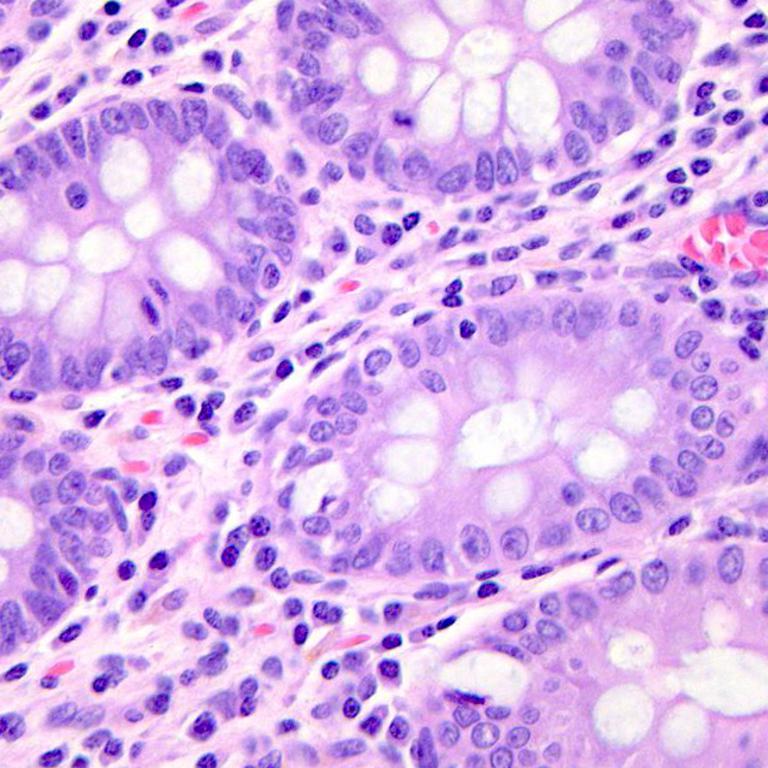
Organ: colon
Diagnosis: benign